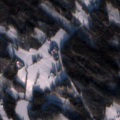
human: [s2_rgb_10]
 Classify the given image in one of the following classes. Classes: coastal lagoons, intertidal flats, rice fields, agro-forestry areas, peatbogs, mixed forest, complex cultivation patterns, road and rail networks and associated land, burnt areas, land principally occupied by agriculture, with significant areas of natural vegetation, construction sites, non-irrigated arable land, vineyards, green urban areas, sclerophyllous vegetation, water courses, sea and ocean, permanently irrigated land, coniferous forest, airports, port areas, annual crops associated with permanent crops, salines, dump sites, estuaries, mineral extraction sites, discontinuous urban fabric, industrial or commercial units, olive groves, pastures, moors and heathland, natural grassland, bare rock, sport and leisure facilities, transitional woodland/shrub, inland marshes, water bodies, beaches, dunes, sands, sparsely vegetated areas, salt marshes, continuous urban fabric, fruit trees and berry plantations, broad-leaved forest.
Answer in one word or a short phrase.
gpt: land principally occupied by agriculture, with significant areas of natural vegetation, coniferous forest, mixed forest, water bodies